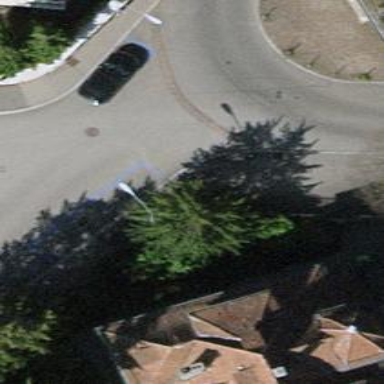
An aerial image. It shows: Asphalt sidewalk.